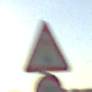
Verkehrszeichen: Lichtzeichenanlage
Zusatzzeichen unten: Geschwindigkeit20
Umgebung: Outdoor, Nature
Tageszeit: SunriseSunset
Wetter: PartlyCloudy
Licht: Natural
Jahreszeit: NotSpecified
Kontrast: HighContrast